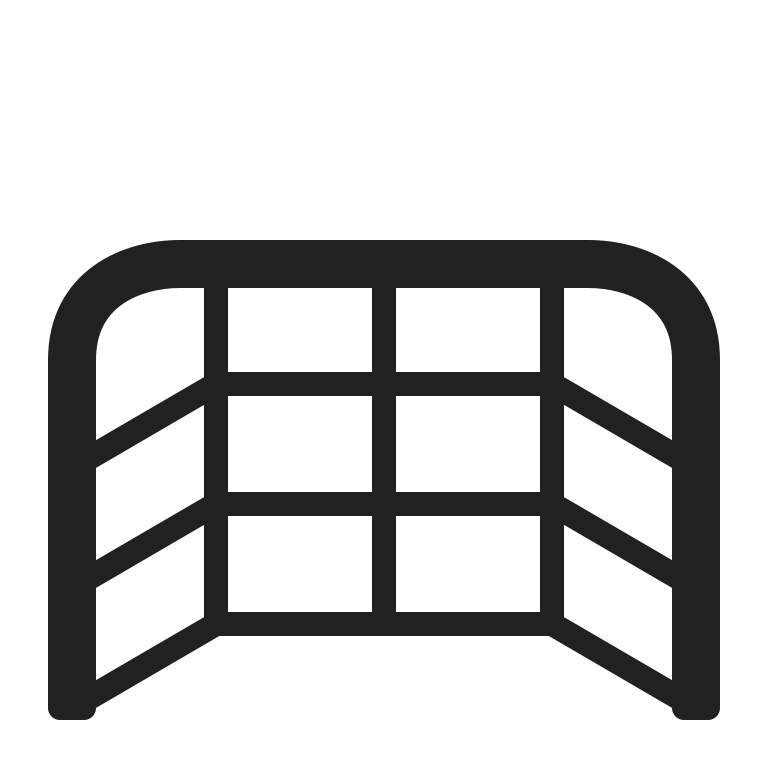
goal net high contrast